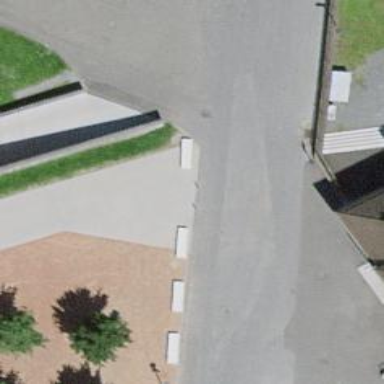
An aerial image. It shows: Concrete bench.